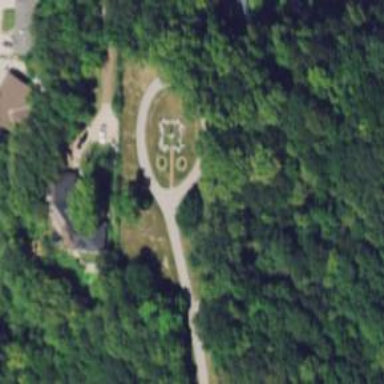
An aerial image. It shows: Memorial site with historic significance.